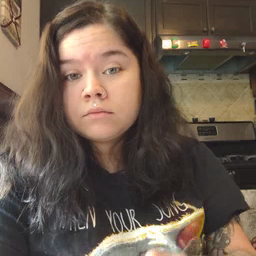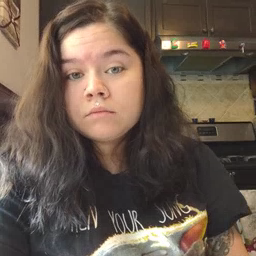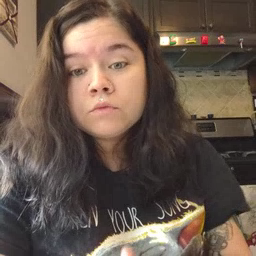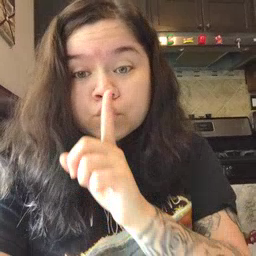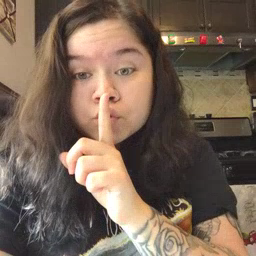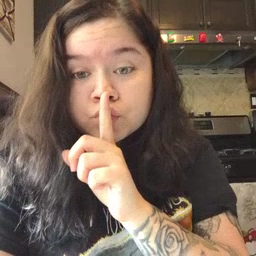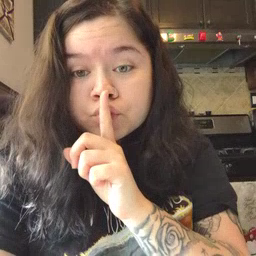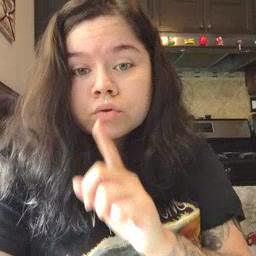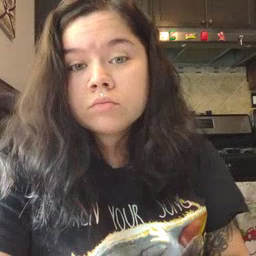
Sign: shhh